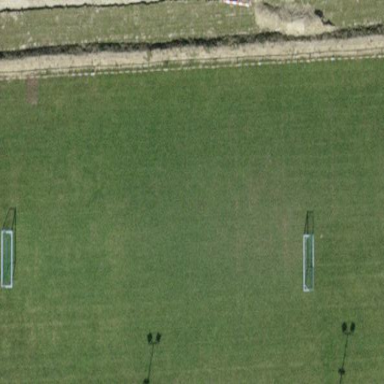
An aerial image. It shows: Multi-sport pitch with grass surface for leisure land activities.